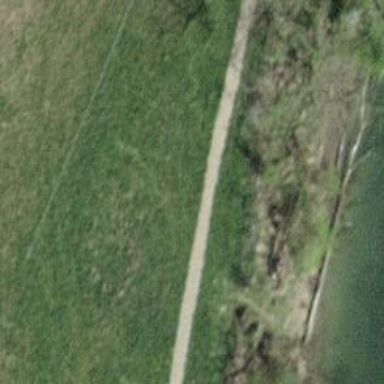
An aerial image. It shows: Path.